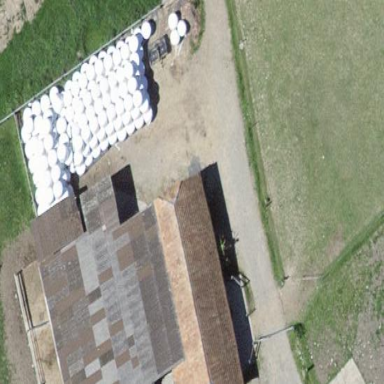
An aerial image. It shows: Barn.